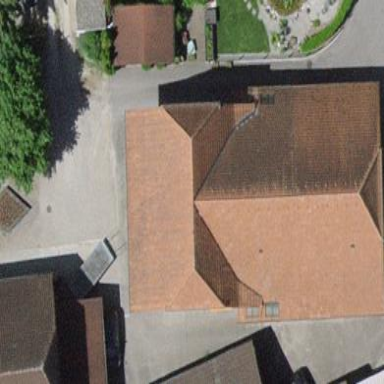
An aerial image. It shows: Farm building.